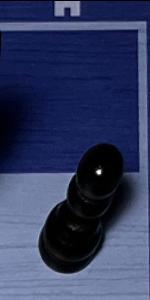
Label: Pawn_Black